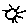
Label: sun